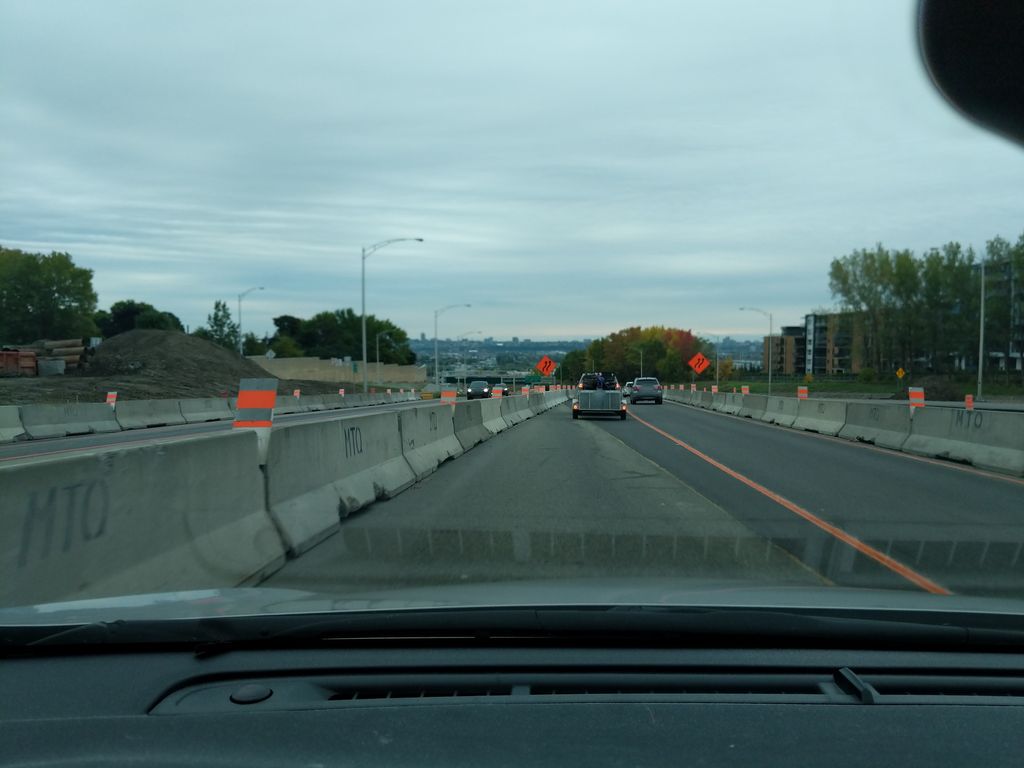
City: quebec_city